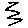
Label: zigzag